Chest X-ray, AP view. Patient: 59 years old, sex M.
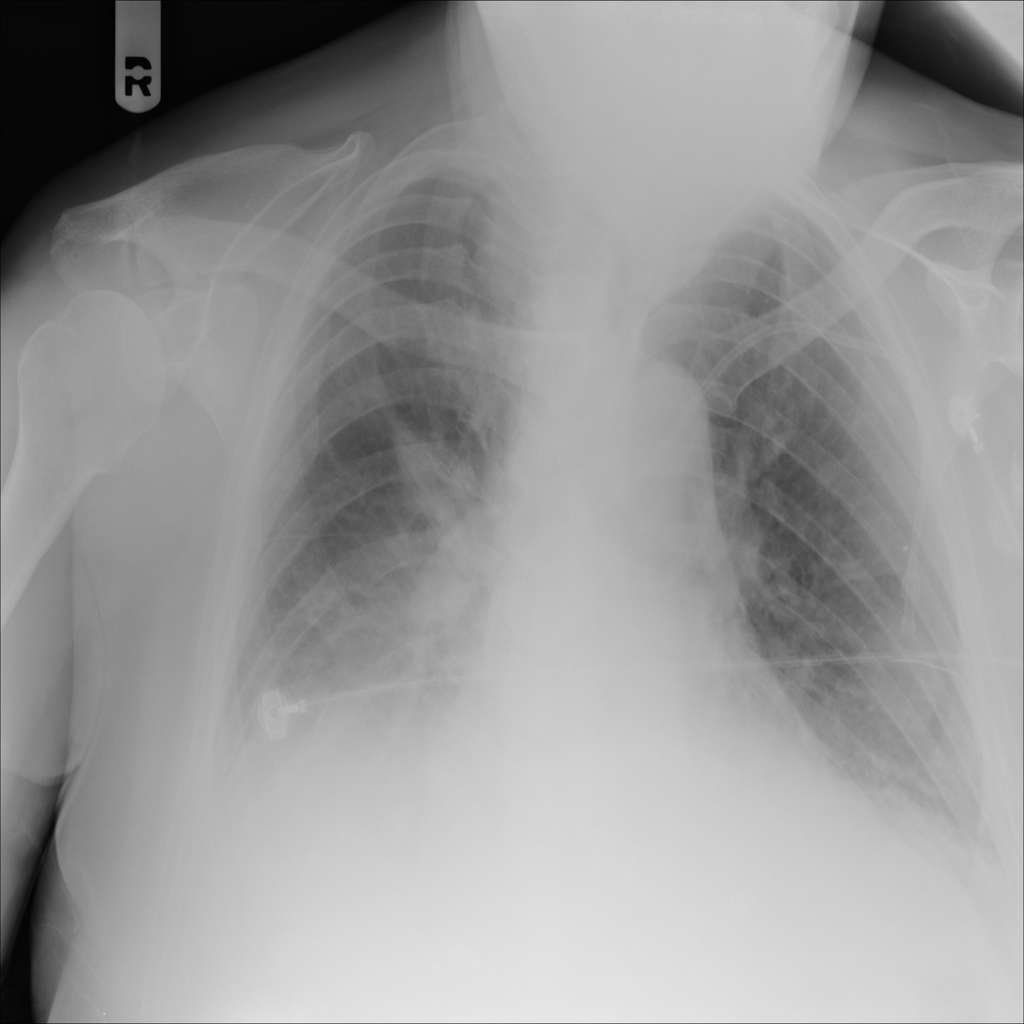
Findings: Atelectasis, Effusion